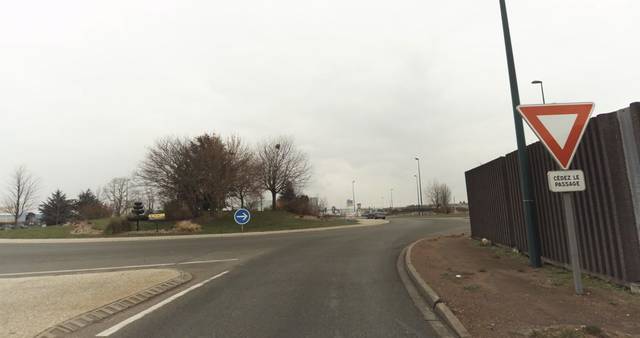
Region: France
Coordinates: 48.061, 1.334